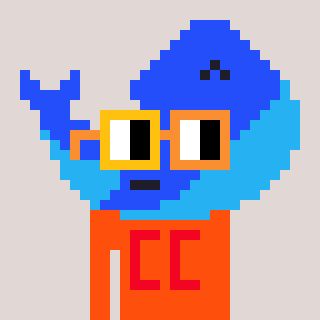
a pixel art character with square yellow and orange glasses, a whale-shaped head and a orange-colored body on a warm background